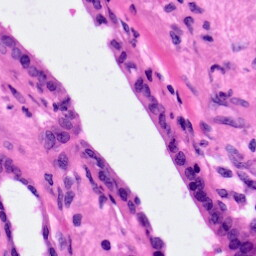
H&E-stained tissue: Pancreatic